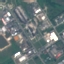
Land use / land cover class: Industrial